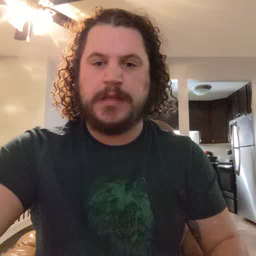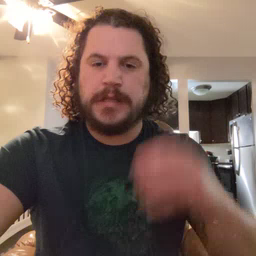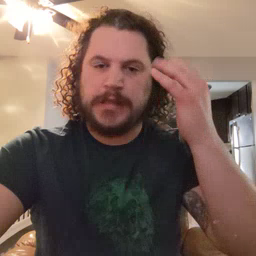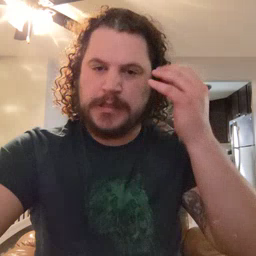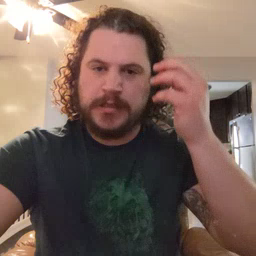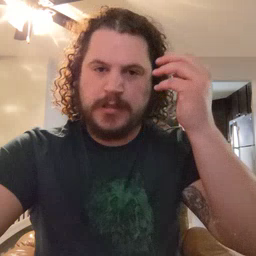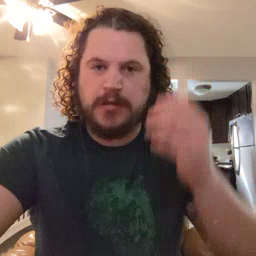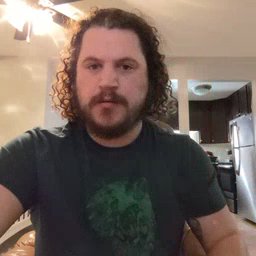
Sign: think